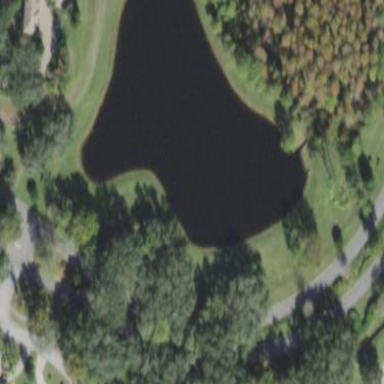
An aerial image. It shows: Pond surrounded by natural water.